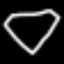
Label: diamond